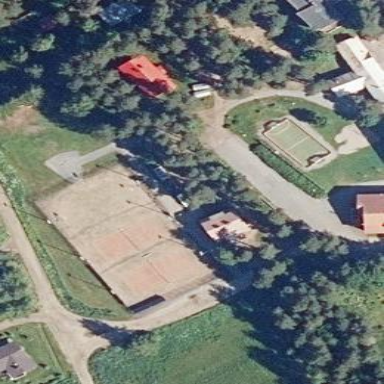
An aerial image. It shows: Tennis court in leisure pitch.